三年级 · 度量几何学
下图是村委会院子里的一块正方形花圃, 四周用正方形的水泥砖铺上了一条 1 米宽的小路。这块花圃（不含小路部分）的占地面积是多少平方米？

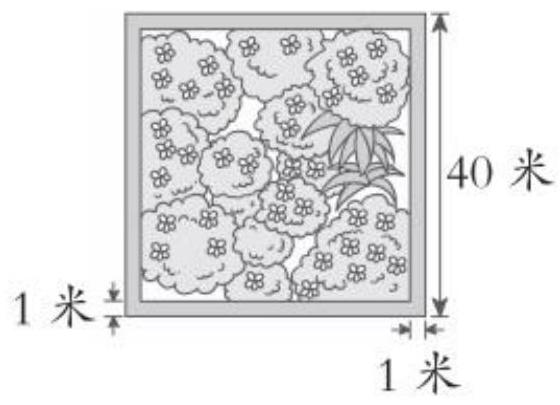
答案: 解: $40-1-1$

$=39-1$

$=38$ (米)

$38 \times 38=1444$ (平方米)

答：这块花圃的占地面积是 1444 平方米。